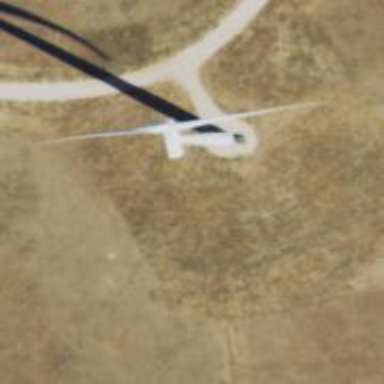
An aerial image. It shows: Wind generator using horizontal axis wind turbines.